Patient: sex M, age 57
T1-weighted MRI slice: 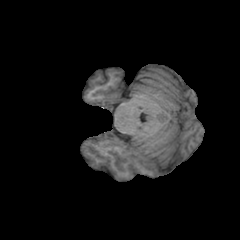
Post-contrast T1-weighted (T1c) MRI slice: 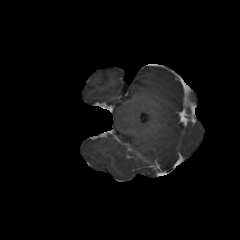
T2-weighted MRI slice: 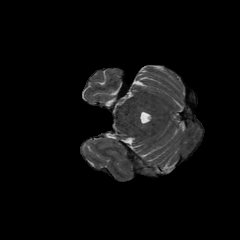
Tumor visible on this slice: no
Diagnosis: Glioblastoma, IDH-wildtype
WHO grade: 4